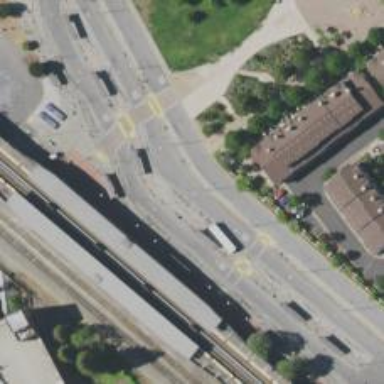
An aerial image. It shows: Busway road.